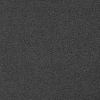
Atmospheric dust classification: dusty